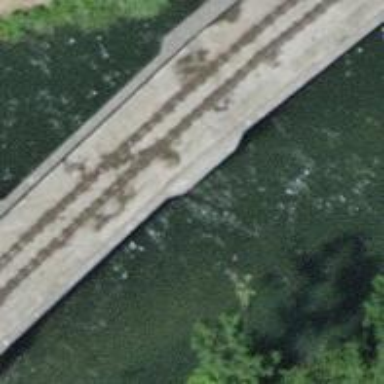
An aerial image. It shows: Bridge over railway spur with one track.